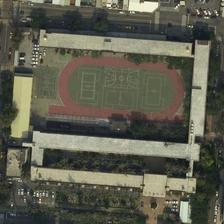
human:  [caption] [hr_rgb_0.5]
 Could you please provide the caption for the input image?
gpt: most of the vehicles park near the stadium surrounded by houses .

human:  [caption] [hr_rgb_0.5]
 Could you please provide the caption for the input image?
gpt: a playground surrounded by green trees is next to a crossroads .

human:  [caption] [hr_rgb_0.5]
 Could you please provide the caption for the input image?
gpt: a playground is surrounded by some green plants and many buildings .

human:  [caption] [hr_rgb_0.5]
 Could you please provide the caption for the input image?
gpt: many buildings and some green trees are around a playground .

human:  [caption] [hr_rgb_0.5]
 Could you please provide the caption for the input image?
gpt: a playground is surrounded by some green plants and many buildings .